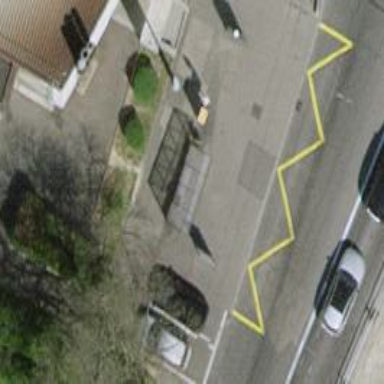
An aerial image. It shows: Platform with asphalt surface and shelter. It is designed for public transport.